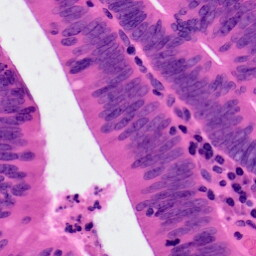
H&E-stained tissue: Colon